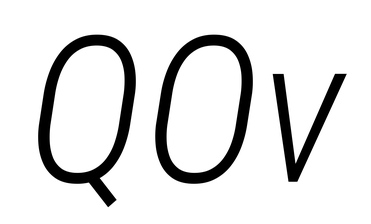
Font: Roboto-Italic_Condensed_Light_Italic